Field crop: maize
Growth stage: 1
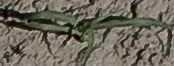
Species: sorghum